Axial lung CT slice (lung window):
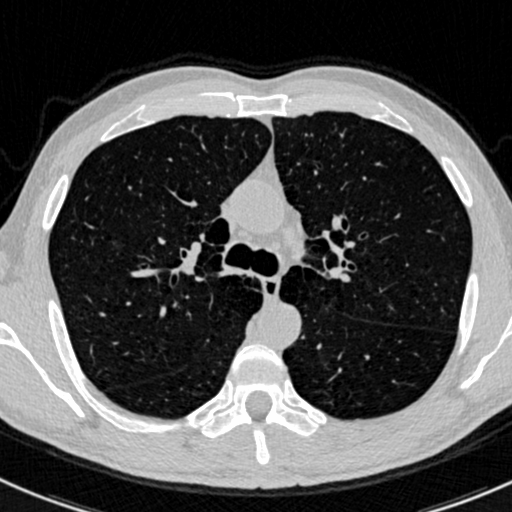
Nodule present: no